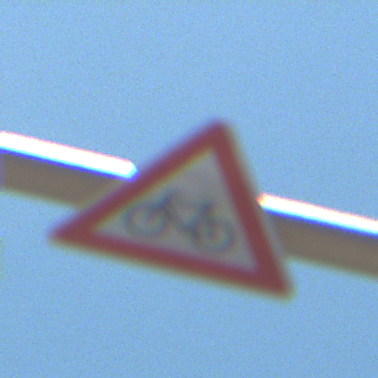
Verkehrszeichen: RadverkehrRechts
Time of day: Midday
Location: Outdoor (Nature)
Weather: Clear
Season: NotSpecified
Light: Natural